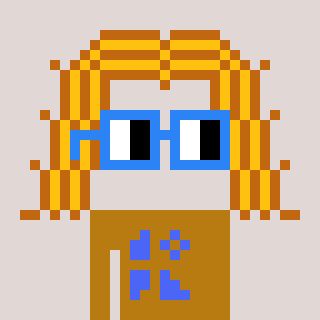
a pixel art character with square blue glasses, a hair-shaped head and a gold-colored body on a warm background